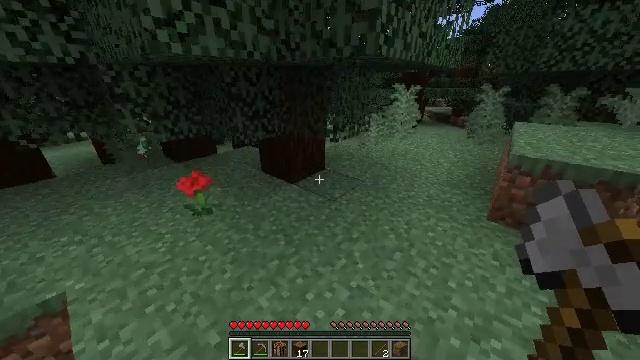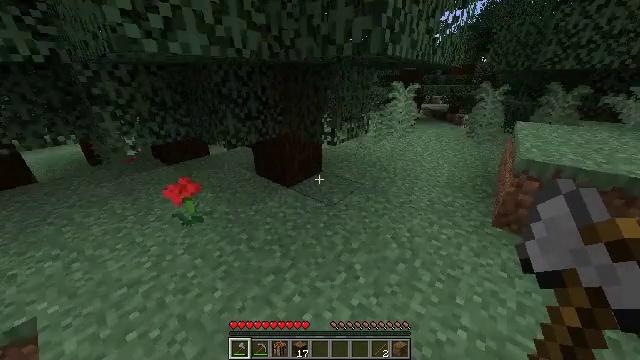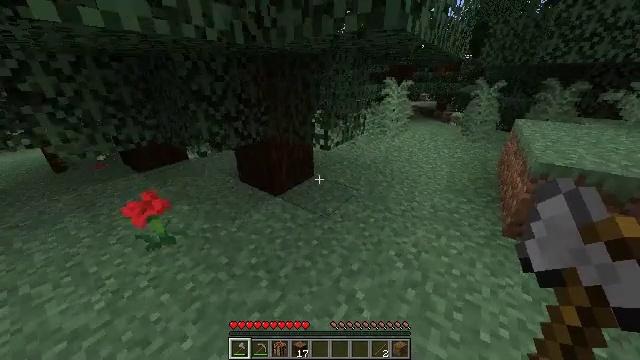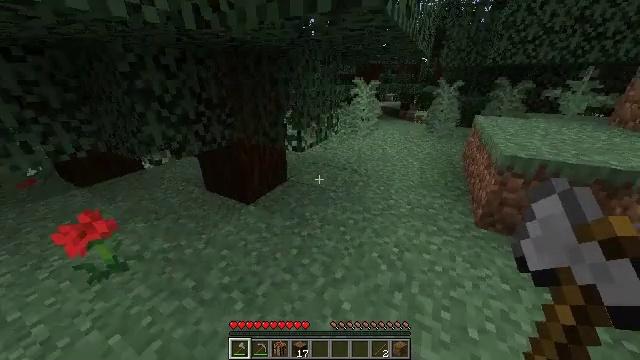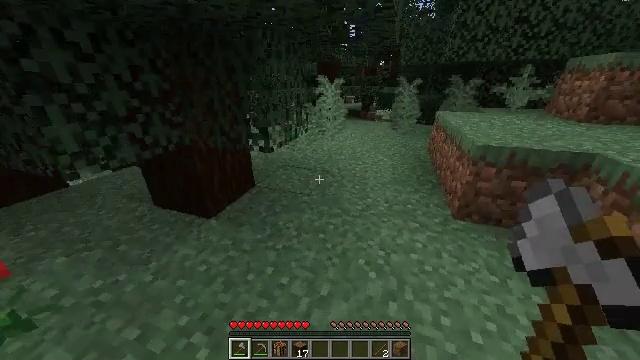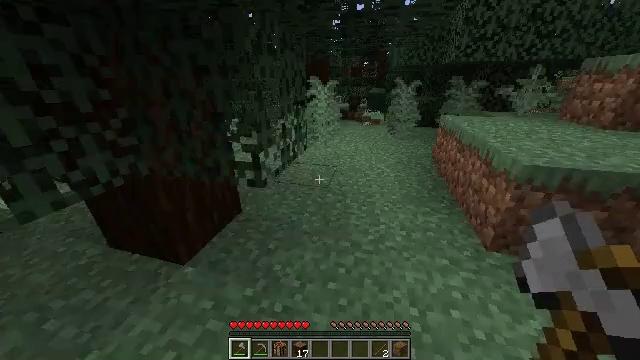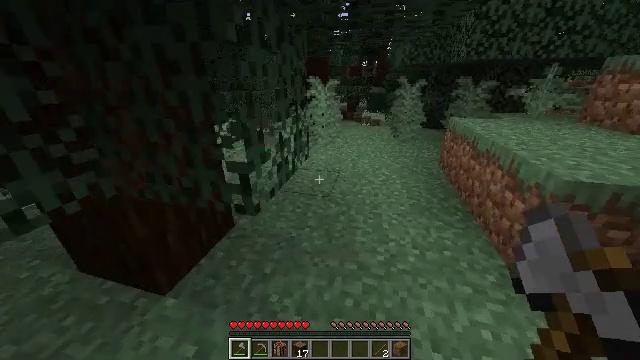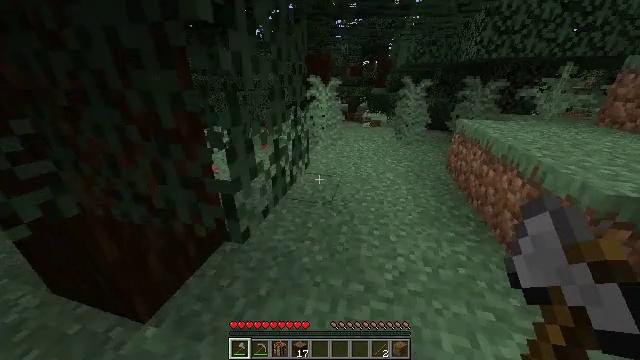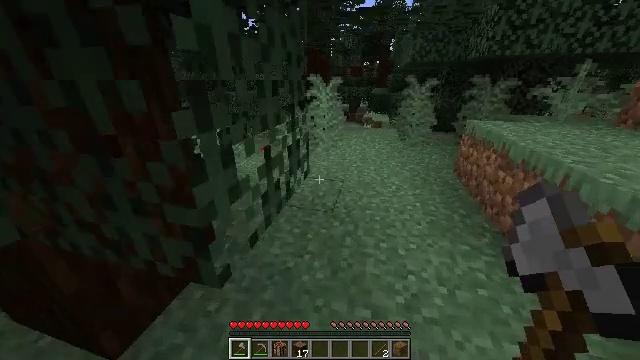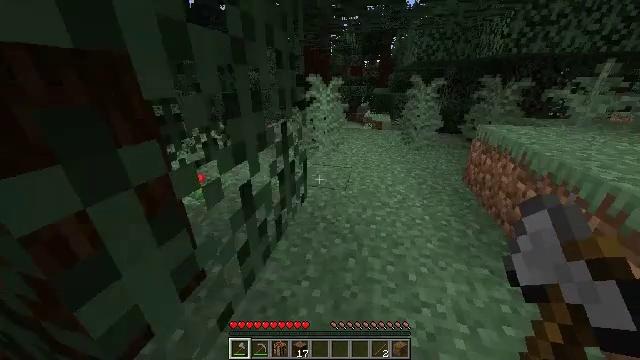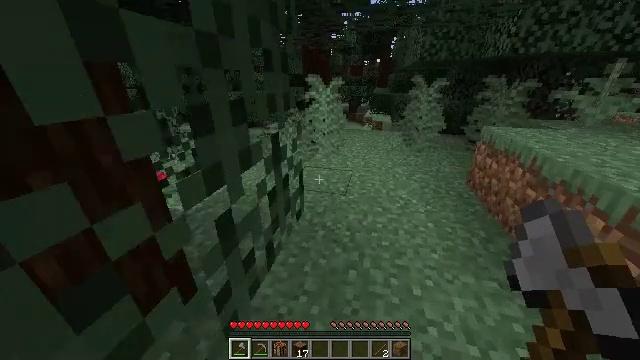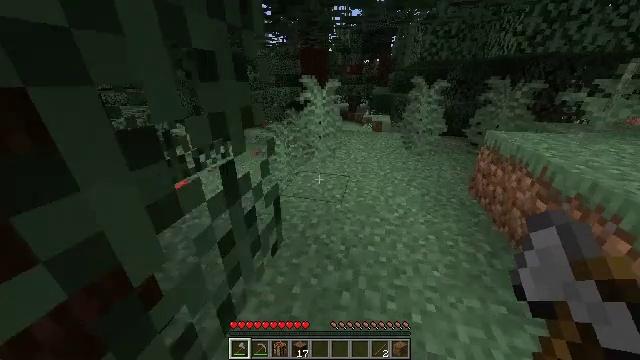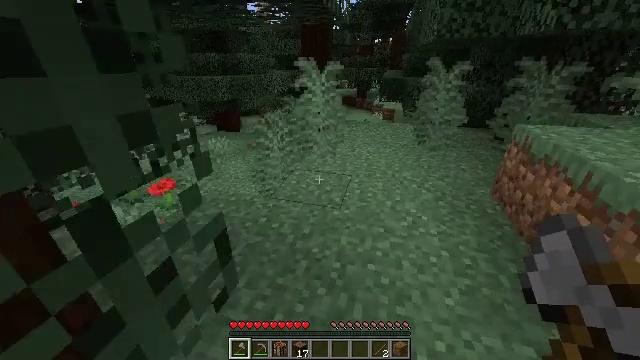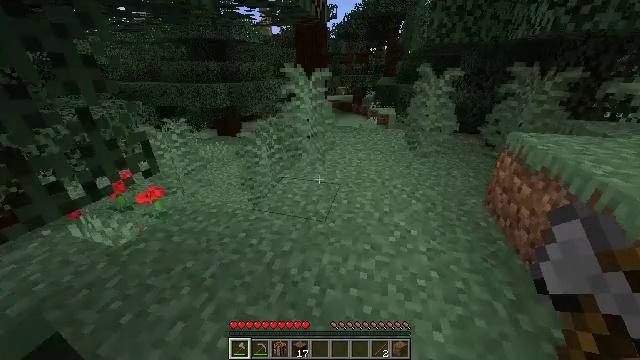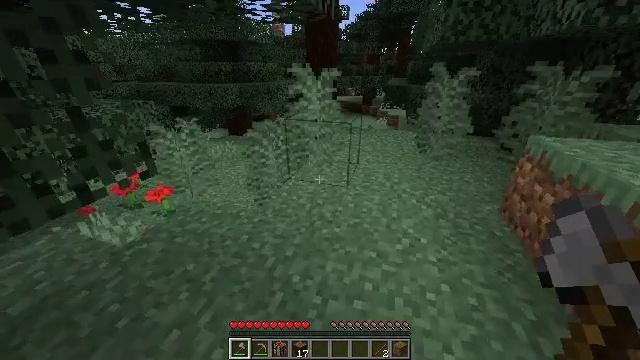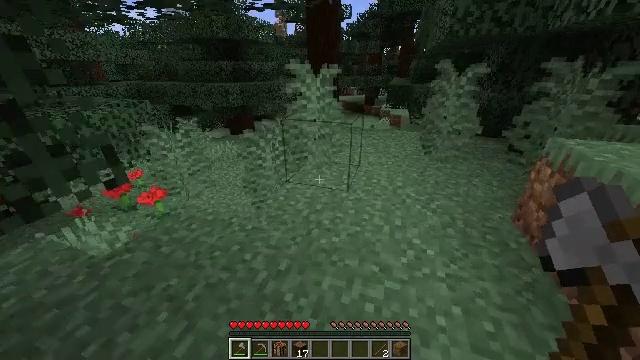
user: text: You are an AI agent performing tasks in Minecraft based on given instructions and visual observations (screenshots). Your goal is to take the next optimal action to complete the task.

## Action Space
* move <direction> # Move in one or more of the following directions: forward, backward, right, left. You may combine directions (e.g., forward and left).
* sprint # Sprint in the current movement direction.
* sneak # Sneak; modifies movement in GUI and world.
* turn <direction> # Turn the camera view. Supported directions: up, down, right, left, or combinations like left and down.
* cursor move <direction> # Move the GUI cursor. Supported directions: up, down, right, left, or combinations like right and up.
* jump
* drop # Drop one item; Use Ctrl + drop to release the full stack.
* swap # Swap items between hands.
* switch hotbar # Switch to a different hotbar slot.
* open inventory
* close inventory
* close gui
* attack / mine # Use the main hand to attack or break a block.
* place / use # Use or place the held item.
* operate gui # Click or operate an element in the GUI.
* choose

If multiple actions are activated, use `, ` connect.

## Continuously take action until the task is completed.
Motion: motion action
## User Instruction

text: Break the spruce leaves to clear the area.
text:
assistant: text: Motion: move forward, sprint, turn right, jump
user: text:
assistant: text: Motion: move forward, sprint, turn right, jump
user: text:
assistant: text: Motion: move forward, sprint, turn right, jump
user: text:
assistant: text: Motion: move forward, sprint, turn right
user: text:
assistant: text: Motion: move forward, sprint, turn right
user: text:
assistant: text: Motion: move forward, sprint
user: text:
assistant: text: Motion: move forward, sprint
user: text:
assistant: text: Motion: move forward, sprint
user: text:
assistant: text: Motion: move forward
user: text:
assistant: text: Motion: move forward and move right, sprint
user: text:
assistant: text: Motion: move forward and move right, sprint
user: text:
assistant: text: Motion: move forward and move right, sprint, turn left and down
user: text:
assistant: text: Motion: move forward, sprint
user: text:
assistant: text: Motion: move forward, sprint, turn left
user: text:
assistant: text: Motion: move forward, sprint
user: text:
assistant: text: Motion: move forward, sprint, turn up
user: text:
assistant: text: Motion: move forward, sprint
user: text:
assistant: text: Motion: move forward, sprint
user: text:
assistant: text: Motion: move forward, sprint
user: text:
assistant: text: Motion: move forward, sprint
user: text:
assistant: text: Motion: move forward, sprint
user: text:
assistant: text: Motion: move forward, sprint
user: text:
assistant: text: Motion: move forward, sprint, turn right
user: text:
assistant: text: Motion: move forward, sprint, turn right
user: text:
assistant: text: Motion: move forward, sprint, turn right
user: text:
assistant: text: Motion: move forward, sprint
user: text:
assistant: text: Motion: move forward, sprint
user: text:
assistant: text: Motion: move forward, sprint
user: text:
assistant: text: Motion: move forward, sprint
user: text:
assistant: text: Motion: move forward, sprint, turn right